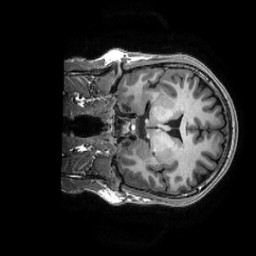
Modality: T1w
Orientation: coronal
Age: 31
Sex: male
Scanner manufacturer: ge
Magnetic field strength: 3 T
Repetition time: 0.0073 s
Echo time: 0.003 s